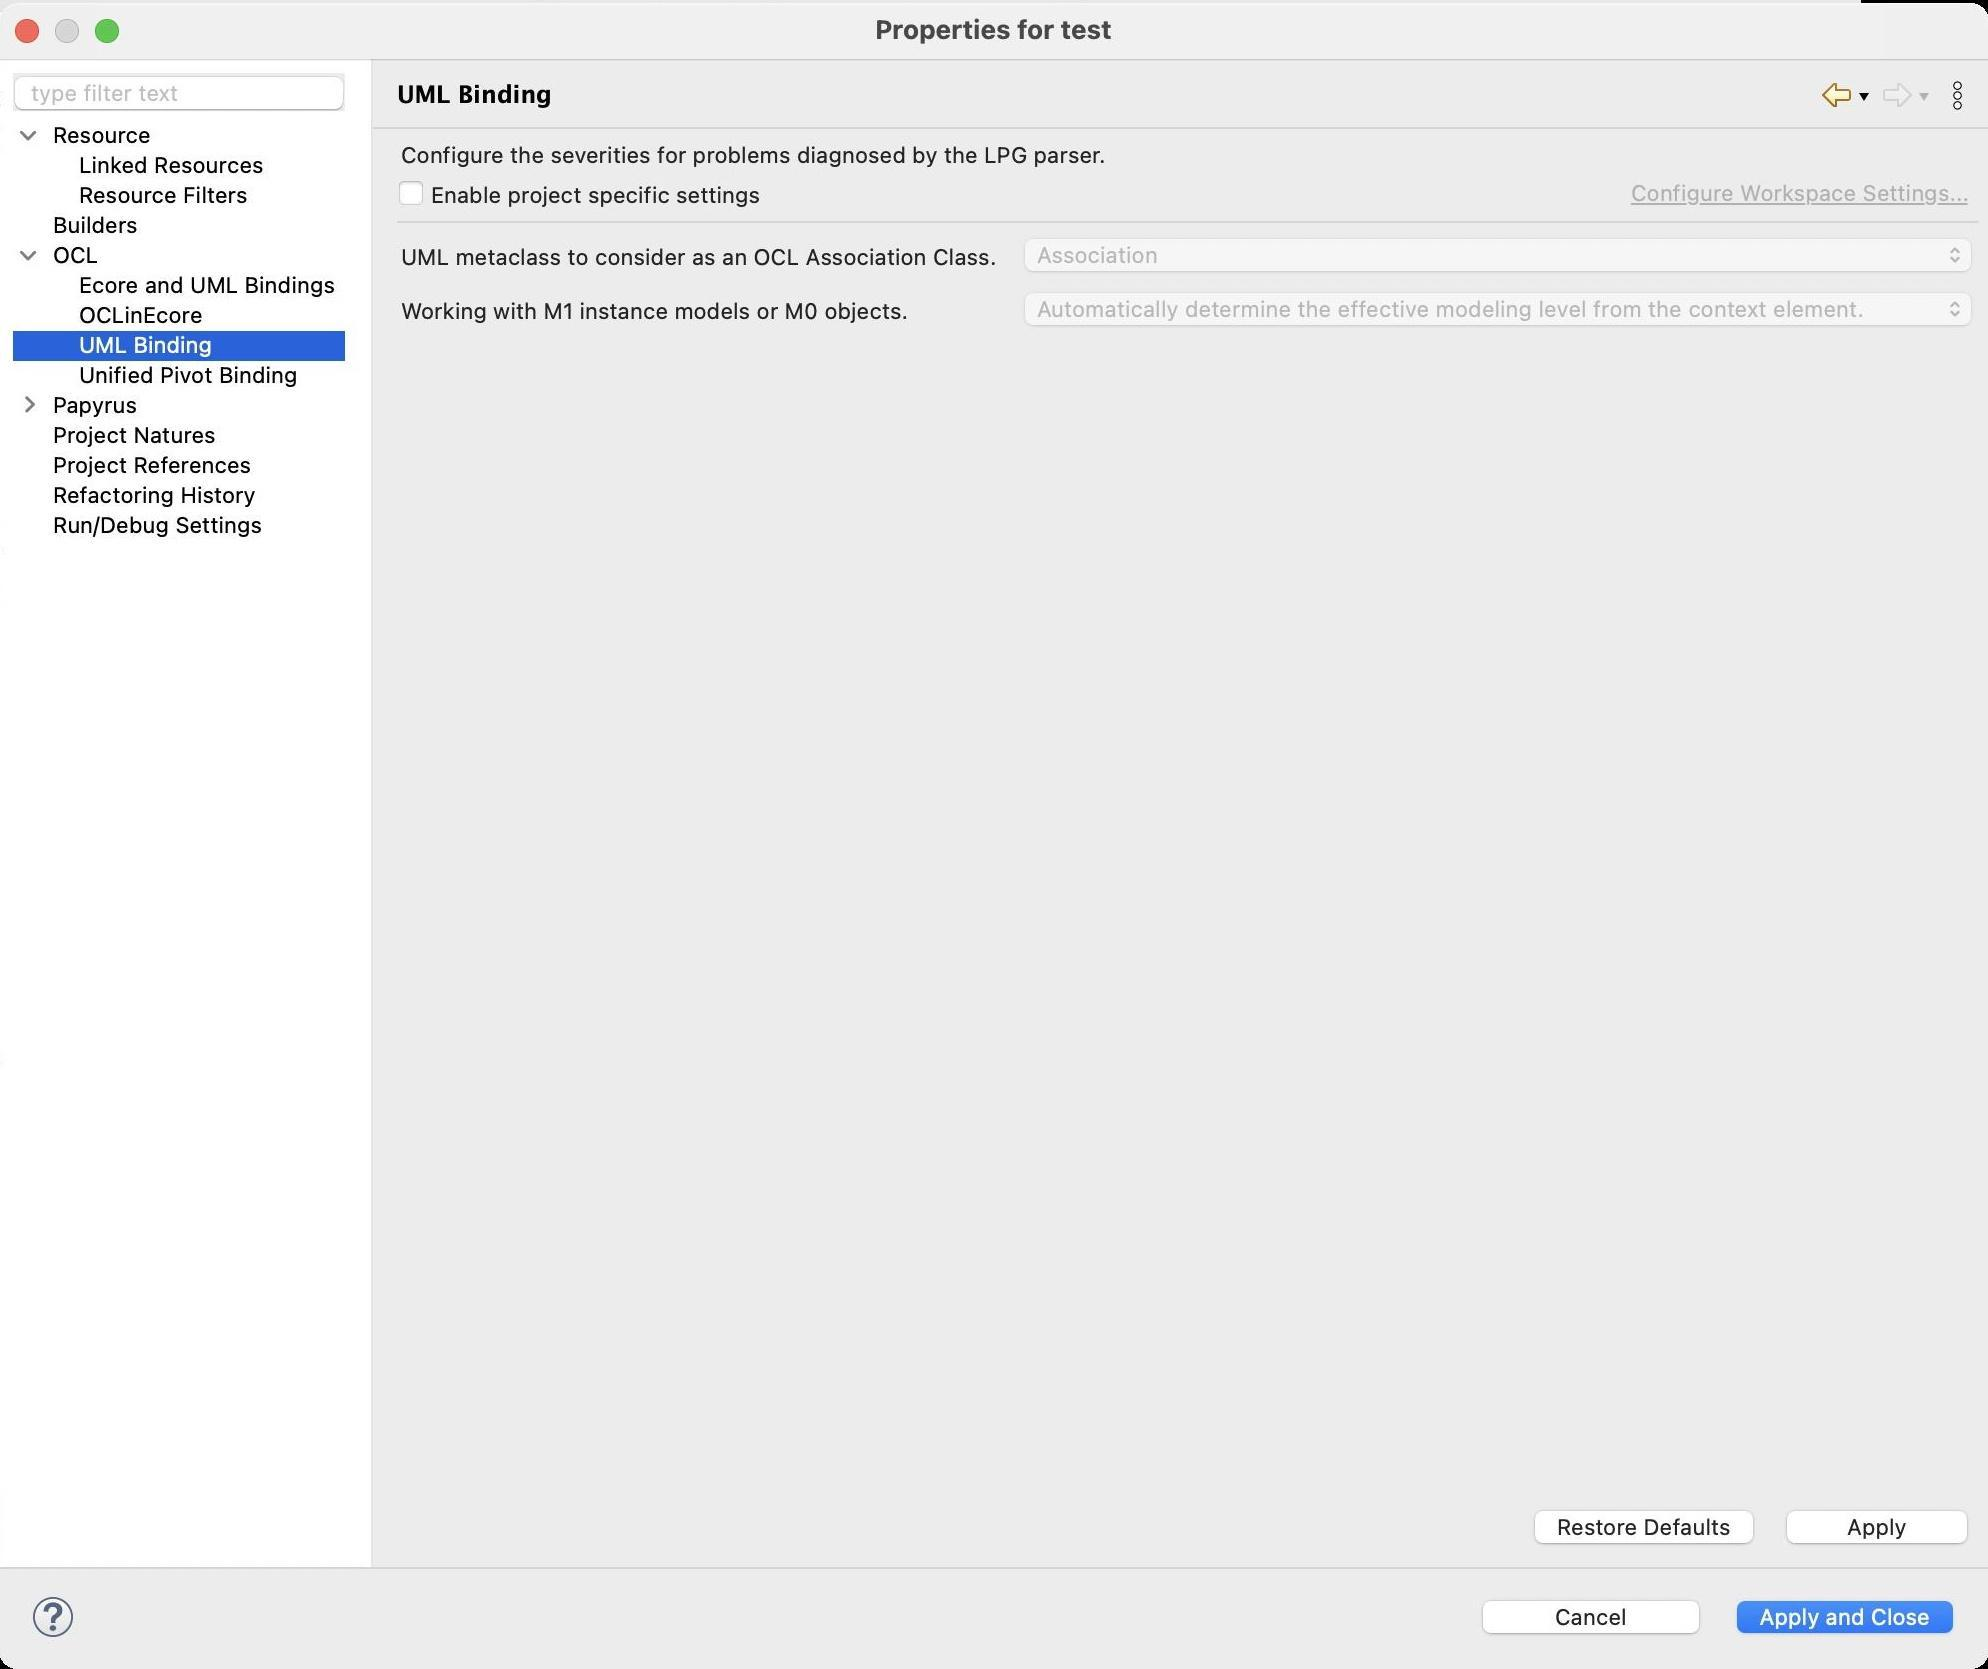
Accessibility tree:
{"name": "Properties_for_test", "role": "AXWindow", "description": null, "role_description": "standard window", "value": null, "position": "370.00;136.00", "size": "995;833", "children": [{"name": "Apply_and_Close", "role": "AXButton", "description": null, "role_description": "button", "value": null, "position": "863.00;795.00", "size": "120;27", "children": []}, {"name": "Cancel", "role": "AXButton", "description": null, "role_description": "button", "value": null, "position": "736.00;795.00", "size": "120;27", "children": []}, {"name": null, "role": "AXToolbar", "description": null, "role_description": "toolbar", "value": null, "position": "12.00;793.00", "size": "30;30", "children": [{"name": "Help", "role": "AXCheckBox", "description": null, "role_description": "checkbox", "value": 0, "position": "12.00;793.00", "size": "30;30", "children": []}]}, {"name": null, "role": "AXScrollArea", "description": null, "role_description": "scroll area", "value": null, "position": "199.00;69.00", "size": "791;708", "children": [{"name": "Apply", "role": "AXButton", "description": null, "role_description": "button", "value": null, "position": "888.00;750.00", "size": "102;27", "children": []}, {"name": "Restore_Defaults", "role": "AXButton", "description": null, "role_description": "button", "value": null, "position": "762.00;750.00", "size": "121;27", "children": []}, {"name": null, "role": "AXPopUpButton", "description": null, "role_description": "pop up button", "value": "Automatically determine the effective modeling level from the context element.", "position": "509.00;143.00", "size": "481;22", "children": []}, {"name": null, "role": "AXStaticText", "description": null, "role_description": "text", "value": "Working with M1 instance models or M0 objects.", "position": "199.00;147.00", "size": "258;14", "children": []}, {"name": null, "role": "AXPopUpButton", "description": null, "role_description": "pop up button", "value": "Association", "position": "509.00;116.00", "size": "481;22", "children": []}, {"name": null, "role": "AXStaticText", "description": null, "role_description": "text", "value": "UML metaclass to consider as an OCL Association Class.", "position": "199.00;120.00", "size": "302;14", "children": []}, {"name": null, "role": "AXScrollArea", "description": null, "role_description": "scroll area", "value": null, "position": "814.00;88.00", "size": "176;15", "children": [{"name": null, "role": "AXTextArea", "description": null, "role_description": "text entry area", "value": "Configure Workspace Settings...", "position": "814.00;88.00", "size": "176;15", "children": [{"name": "Configure_Workspace_Settings...", "role": "AXLink", "description": null, "role_description": "hyperlink", "value": null, "position": "816.00;88.00", "size": "169;13", "children": []}]}]}, {"name": "Enable_project_specific_settings", "role": "AXCheckBox", "description": null, "role_description": "checkbox", "value": 0, "position": "199.00;88.00", "size": "610;16", "children": []}, {"name": null, "role": "AXStaticText", "description": null, "role_description": "text", "value": "Configure the severities for problems diagnosed by the LPG parser.", "position": "199.00;69.00", "size": "791;14", "children": []}]}, {"name": null, "role": "AXToolbar", "description": "", "role_description": "toolbar", "value": null, "position": "908.00;35.00", "size": "82;22", "children": [{"name": "Back_to_OCLinEcore", "role": "AXMenuButton", "description": null, "role_description": "menu button", "value": null, "position": "908.00;35.00", "size": "22;22", "children": []}, {"name": "Forward", "role": "AXMenuButton", "description": null, "role_description": "menu button", "value": null, "position": "938.00;35.00", "size": "22;22", "children": []}, {"name": "Additional_Dialog_Actions", "role": "AXButton", "description": null, "role_description": "button", "value": null, "position": "968.00;35.00", "size": "22;22", "children": []}]}, {"name": null, "role": "AXStaticText", "description": "", "role_description": "text", "value": "UML Binding", "position": "196.00;35.00", "size": "705;21", "children": []}, {"name": null, "role": "AXSplitter", "description": null, "role_description": "splitter", "value": 180, "position": "180.00;28.00", "size": "5;754", "children": []}, {"name": null, "role": "AXScrollArea", "description": null, "role_description": "scroll area", "value": null, "position": "7.00;59.00", "size": "166;723", "children": [{"name": null, "role": "AXOutline", "description": null, "role_description": "outline", "value": null, "position": "7.00;59.00", "size": "166;723", "children": [{"name": null, "role": "AXRow", "description": null, "role_description": "outline row", "value": null, "position": "7.00;59.00", "size": "166;15", "children": [{"name": null, "role": "AXGroup", "description": null, "role_description": "group", "value": null, "position": "7.00;59.00", "size": "162;15", "children": [{"name": null, "role": "AXDisclosureTriangle", "description": null, "role_description": "disclosure triangle", "value": 1, "position": "9.00;59.00", "size": "12;14", "children": []}, {"name": null, "role": "AXStaticText", "description": null, "role_description": "text", "value": "Resource", "position": "25.00;59.00", "size": "143;14", "children": []}]}]}, {"name": null, "role": "AXRow", "description": null, "role_description": "outline row", "value": null, "position": "7.00;74.00", "size": "166;15", "children": [{"name": null, "role": "AXStaticText", "description": null, "role_description": "text", "value": "Linked Resources", "position": "38.00;74.00", "size": "130;14", "children": []}]}, {"name": null, "role": "AXRow", "description": null, "role_description": "outline row", "value": null, "position": "7.00;89.00", "size": "166;15", "children": [{"name": null, "role": "AXStaticText", "description": null, "role_description": "text", "value": "Resource Filters", "position": "38.00;89.00", "size": "130;14", "children": []}]}, {"name": null, "role": "AXRow", "description": null, "role_description": "outline row", "value": null, "position": "7.00;104.00", "size": "166;15", "children": [{"name": null, "role": "AXStaticText", "description": null, "role_description": "text", "value": "Builders", "position": "25.00;104.00", "size": "143;14", "children": []}]}, {"name": null, "role": "AXRow", "description": null, "role_description": "outline row", "value": null, "position": "7.00;119.00", "size": "166;15", "children": [{"name": null, "role": "AXGroup", "description": null, "role_description": "group", "value": null, "position": "7.00;119.00", "size": "162;15", "children": [{"name": null, "role": "AXDisclosureTriangle", "description": null, "role_description": "disclosure triangle", "value": 1, "position": "9.00;119.00", "size": "12;14", "children": []}, {"name": null, "role": "AXStaticText", "description": null, "role_description": "text", "value": "OCL", "position": "25.00;119.00", "size": "143;14", "children": []}]}]}, {"name": null, "role": "AXRow", "description": null, "role_description": "outline row", "value": null, "position": "7.00;134.00", "size": "166;15", "children": [{"name": null, "role": "AXStaticText", "description": null, "role_description": "text", "value": "Ecore and UML Bindings", "position": "38.00;134.00", "size": "130;14", "children": []}]}, {"name": null, "role": "AXRow", "description": null, "role_description": "outline row", "value": null, "position": "7.00;149.00", "size": "166;15", "children": [{"name": null, "role": "AXStaticText", "description": null, "role_description": "text", "value": "OCLinEcore", "position": "38.00;149.00", "size": "130;14", "children": []}]}, {"name": null, "role": "AXRow", "description": null, "role_description": "outline row", "value": null, "position": "7.00;164.00", "size": "166;15", "children": [{"name": null, "role": "AXStaticText", "description": null, "role_description": "text", "value": "UML Binding", "position": "38.00;164.00", "size": "130;14", "children": []}]}, {"name": null, "role": "AXRow", "description": null, "role_description": "outline row", "value": null, "position": "7.00;179.00", "size": "166;15", "children": [{"name": null, "role": "AXStaticText", "description": null, "role_description": "text", "value": "Unified Pivot Binding", "position": "38.00;179.00", "size": "130;14", "children": []}]}, {"name": null, "role": "AXRow", "description": null, "role_description": "outline row", "value": null, "position": "7.00;194.00", "size": "166;15", "children": [{"name": null, "role": "AXGroup", "description": null, "role_description": "group", "value": null, "position": "7.00;194.00", "size": "162;15", "children": [{"name": null, "role": "AXDisclosureTriangle", "description": null, "role_description": "disclosure triangle", "value": 0, "position": "9.00;194.00", "size": "12;14", "children": []}, {"name": null, "role": "AXStaticText", "description": null, "role_description": "text", "value": "Papyrus", "position": "25.00;194.00", "size": "143;14", "children": []}]}]}, {"name": null, "role": "AXRow", "description": null, "role_description": "outline row", "value": null, "position": "7.00;209.00", "size": "166;15", "children": [{"name": null, "role": "AXStaticText", "description": null, "role_description": "text", "value": "Project Natures", "position": "25.00;209.00", "size": "143;14", "children": []}]}, {"name": null, "role": "AXRow", "description": null, "role_description": "outline row", "value": null, "position": "7.00;224.00", "size": "166;15", "children": [{"name": null, "role": "AXStaticText", "description": null, "role_description": "text", "value": "Project References", "position": "25.00;224.00", "size": "143;14", "children": []}]}, {"name": null, "role": "AXRow", "description": null, "role_description": "outline row", "value": null, "position": "7.00;239.00", "size": "166;15", "children": [{"name": null, "role": "AXStaticText", "description": null, "role_description": "text", "value": "Refactoring History", "position": "25.00;239.00", "size": "143;14", "children": []}]}, {"name": null, "role": "AXRow", "description": null, "role_description": "outline row", "value": null, "position": "7.00;254.00", "size": "166;15", "children": [{"name": null, "role": "AXStaticText", "description": null, "role_description": "text", "value": "Run/Debug Settings", "position": "25.00;254.00", "size": "143;14", "children": []}]}, {"name": null, "role": "AXColumn", "description": null, "role_description": "column", "value": null, "position": "7.00;59.00", "size": "162;723", "children": []}]}]}, {"name": "type_filter_text", "role": "AXTextField", "description": null, "role_description": "search text field", "value": "", "position": "7.00;35.00", "size": "166;19", "children": []}, {"name": null, "role": "AXButton", "description": null, "role_description": "close button", "value": null, "position": "7.00;6.00", "size": "14;16", "children": []}, {"name": null, "role": "AXButton", "description": null, "role_description": "zoom button", "value": null, "position": "47.00;6.00", "size": "14;16", "children": [{"name": null, "role": "AXGroup", "description": null, "role_description": "group", "value": null, "position": "47.00;6.00", "size": "14;16", "children": [{"name": null, "role": "AXGroup", "description": null, "role_description": "group", "value": null, "position": "47.00;6.00", "size": "14;16", "children": []}]}]}, {"name": null, "role": "AXButton", "description": null, "role_description": "minimize button", "value": null, "position": "27.00;6.00", "size": "14;16", "children": []}, {"name": null, "role": "AXStaticText", "description": null, "role_description": "text", "value": "Properties for test", "position": "436.00;5.00", "size": "123;16", "children": []}]}